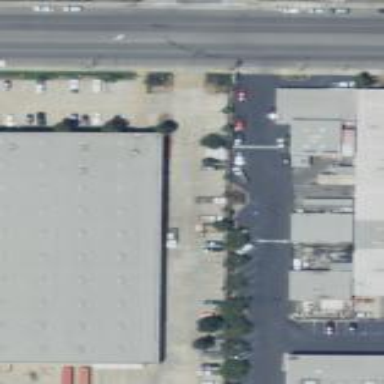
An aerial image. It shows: Warehouse building.